Question: Im trying to center and put fixed in the bottom a div that is inside another div, i'm trying with this piece of bits but not success, can someone help me accomplish this?
'''
#clockPosition {
margin: auto auto 0 auto;
width: 30%;
left: 0;
top: 0;
right: 0;
bottom: 0;
}
.parent-column {
margin: 1%;
}
<div class="parent-column">
<>
<div id="clockPositon">Content here</div>
</div>
'''
Here is an image how i want to the final result:

Thanks in advance :)
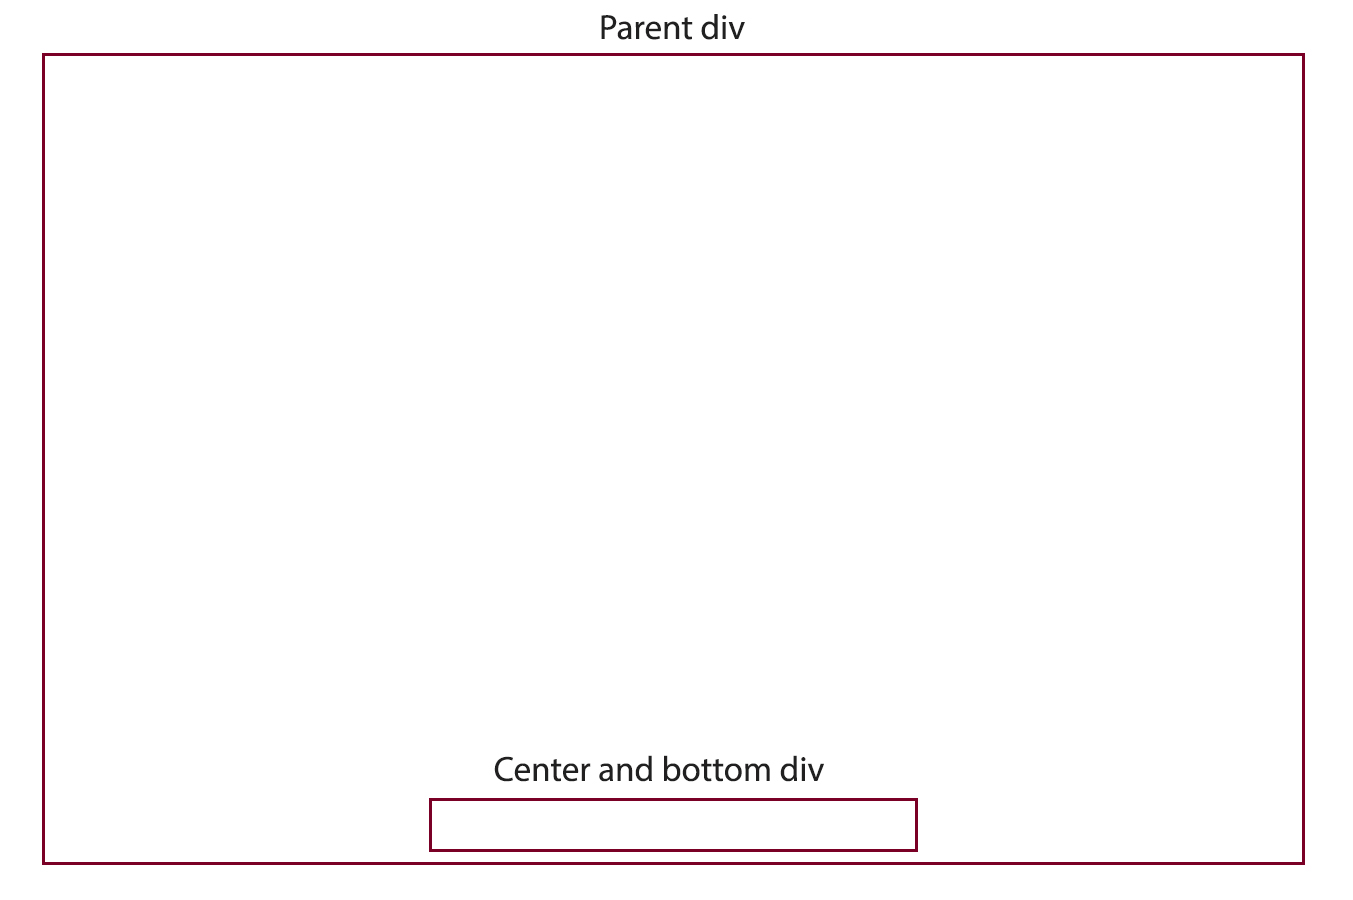
Answer: Here's a <URL> with the bootstrap thing as well if you need it.
'''
<div class="parent-column col-md-5">
<div id="clockPosition">Content here</div>
</div>
#clockPosition {
width: 30%;
position:absolute;
text-align:center;
bottom: 5px;
border: 1px solid red;
left: 50%;
transform: translate(-50%, 0);
}
.parent-column {
margin: 1%;
height: 300px;
width: 80%;
position:relative;
border: 1px solid red;
}
'''